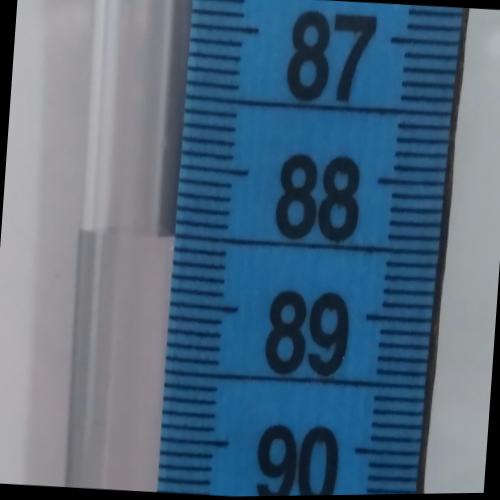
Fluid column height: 88.5 cm